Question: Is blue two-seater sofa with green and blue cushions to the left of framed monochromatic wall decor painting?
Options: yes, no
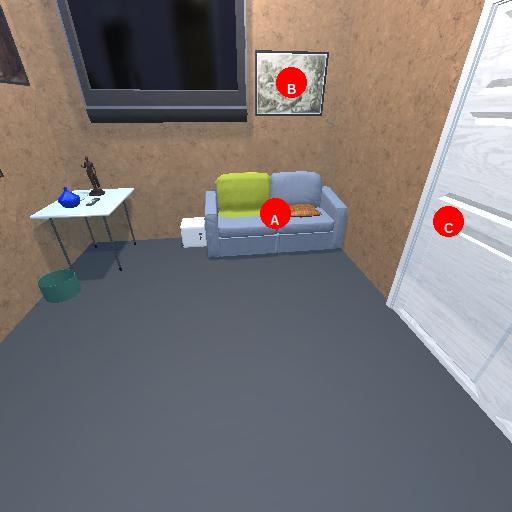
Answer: yes